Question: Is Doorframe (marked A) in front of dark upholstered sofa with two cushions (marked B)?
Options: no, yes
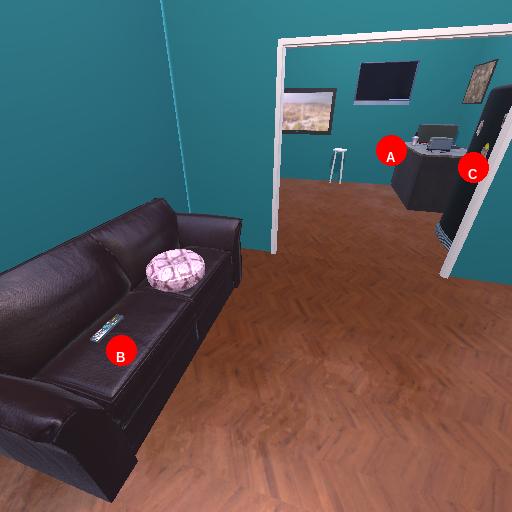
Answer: no